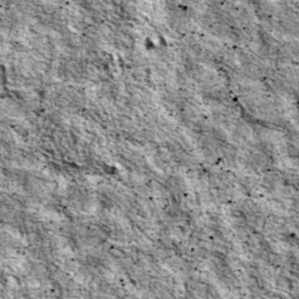
Label: non_frost